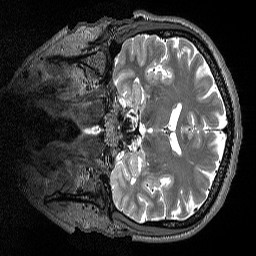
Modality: T2w
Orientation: coronal
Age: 54
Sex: male
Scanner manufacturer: siemens
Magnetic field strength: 3 T
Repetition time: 3.2 s
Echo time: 0.564 s